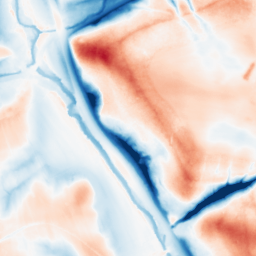
Category: multiscale
Decomposition family: dog_multiscale
Decomposition parameters: sigma_ratio: 2
n_scales: 5
base_sigma: 0.5
Upsampling method: bspline
Upsampling parameters: scale: 2
Upsampling scale: 2